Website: macys
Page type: customer-info-address
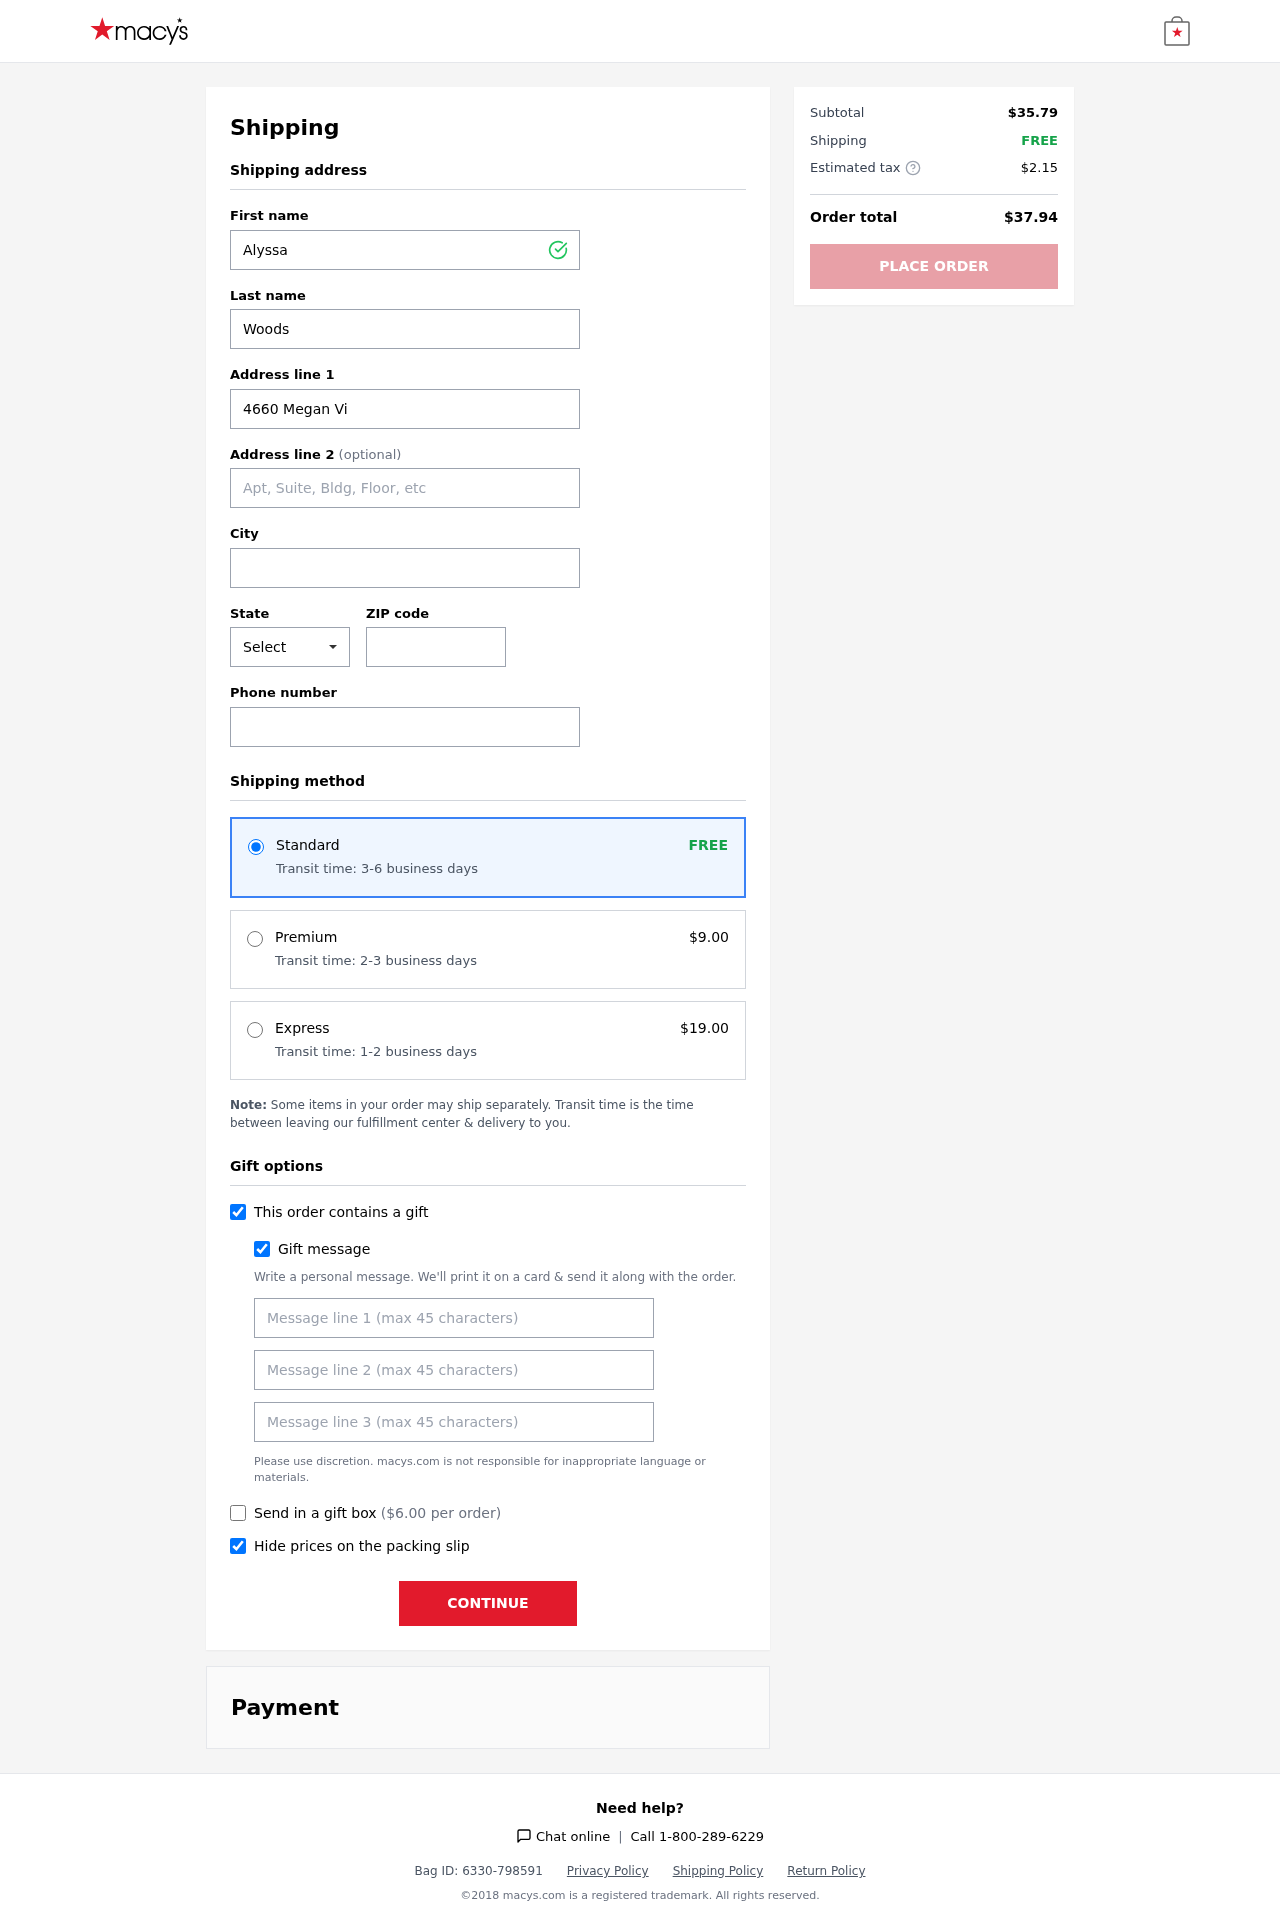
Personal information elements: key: PII_CITY
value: Omarton
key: PII_FIRSTNAME
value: Alyssa
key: PII_GIFT_MESSAGE
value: Happy housewarming, Toni! I thought this soft bath rug in a sunny yellow would brighten up your new space and make those cozy mornings even better. Enjoy snuggling your toes into it!   Alyssa
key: PII_LASTNAME
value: Woods
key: PII_PHONE
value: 6835722587
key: PII_POSTCODE
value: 18406
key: PII_STATE_ABBR
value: ME
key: PII_STREET
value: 4660 Megan Villages Apt. 176
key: PII_STREET2
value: Suite 709
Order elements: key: ORDER_SHIPPING_STANDARD
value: FREE
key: ORDER_SHIPPING_STANDARD_TIME
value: Transit time: 3-6 business days
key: ORDER_SHIPPING_PREMIUM
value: $9.00
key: ORDER_SHIPPING_PREMIUM_TIME
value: Transit time: 2-3 business days
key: ORDER_SHIPPING_EXPRESS
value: $19.00
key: ORDER_SHIPPING_EXPRESS_TIME
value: Transit time: 1-2 business days
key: ORDER_GIFT_BOX_FEE
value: $6.00
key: ORDER_SUBTOTAL
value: $35.79
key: ORDER_SHIPPING_COST
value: FREE
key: ORDER_TAX
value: $2.15
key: ORDER_TOTAL
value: $37.94